Field crop: tomato
Growth stage: 1
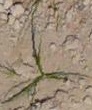
Species: cyperus